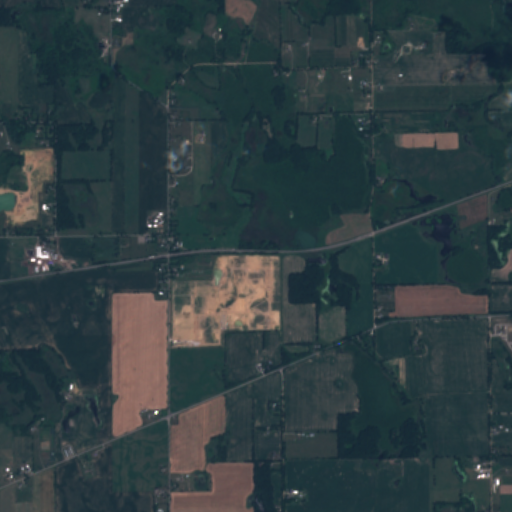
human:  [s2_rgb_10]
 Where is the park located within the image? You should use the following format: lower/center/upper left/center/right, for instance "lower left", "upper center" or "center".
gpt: The park is located in the upper of the image.
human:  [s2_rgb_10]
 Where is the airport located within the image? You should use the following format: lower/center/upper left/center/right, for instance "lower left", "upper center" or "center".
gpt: There is no airport in the image.